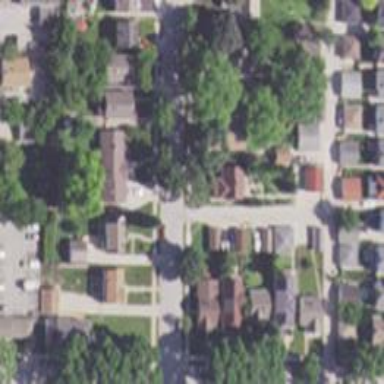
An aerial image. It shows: Alley classified as service road.